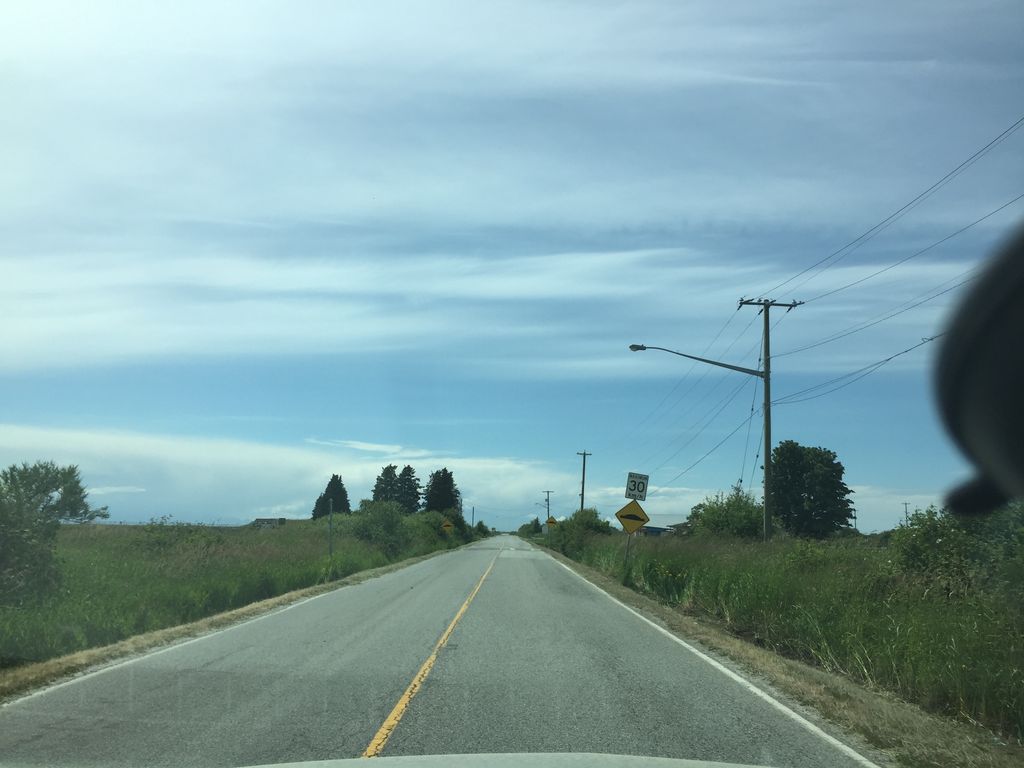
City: vancouver